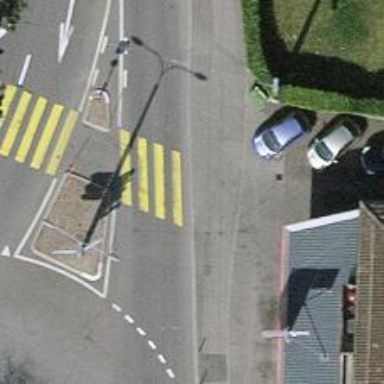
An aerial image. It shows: Kerb barrier.